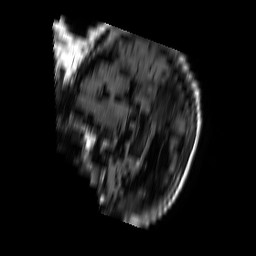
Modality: FLAIR
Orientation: sagittal
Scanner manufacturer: philips
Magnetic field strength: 1.5 T
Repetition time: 6 s
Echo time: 0.12 s